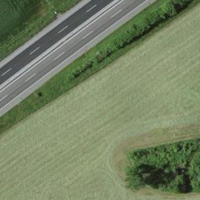
EUNIS habitat code: 57
Species observed at this site:
Milvus milvus
Corvus corone
Buteo buteo
Milvus migrans